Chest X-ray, AP view. Patient: 31 years old, sex M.
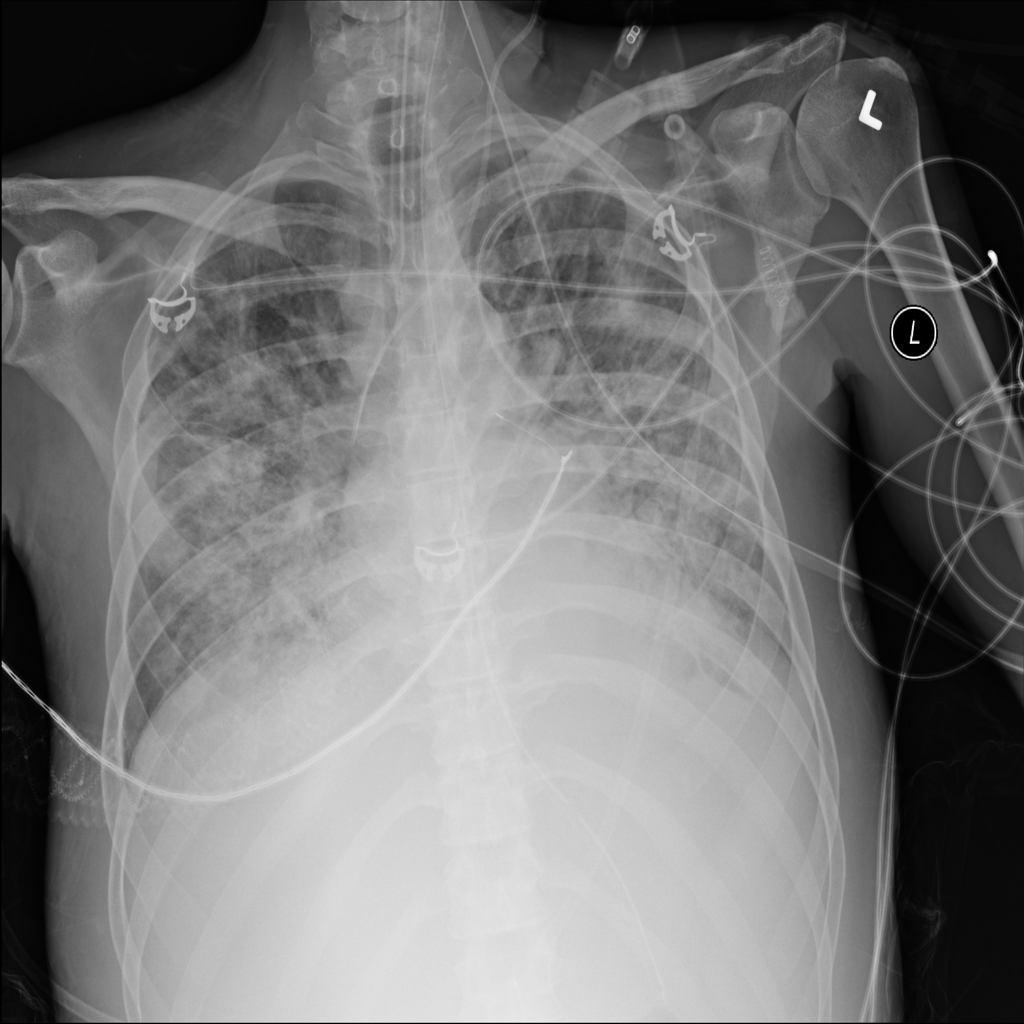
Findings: No Finding